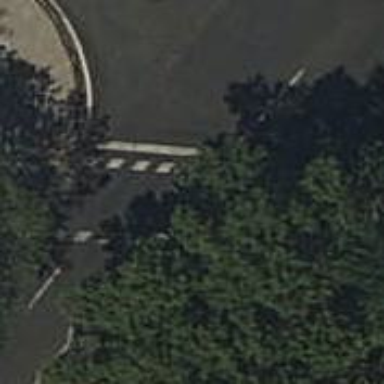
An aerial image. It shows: Footway with traffic signals at crossing.